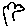
Label: tree